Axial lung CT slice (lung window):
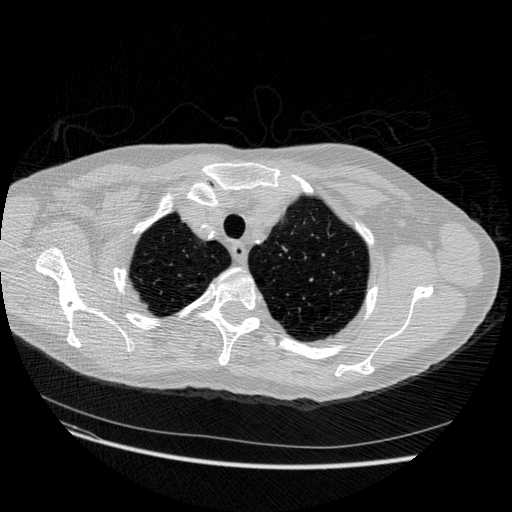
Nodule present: no